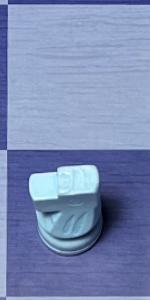
Label: Knight_White